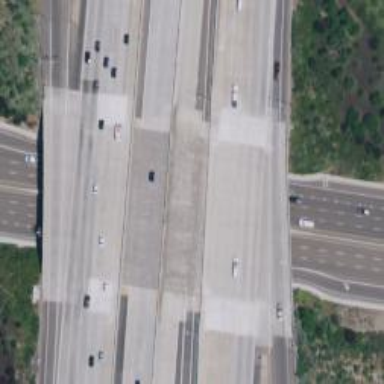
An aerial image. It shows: Motorway bridge.